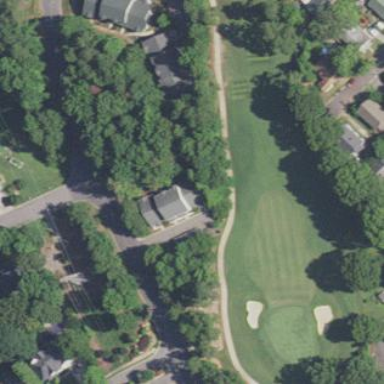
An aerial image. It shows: Area with grass used as rough in golf course.